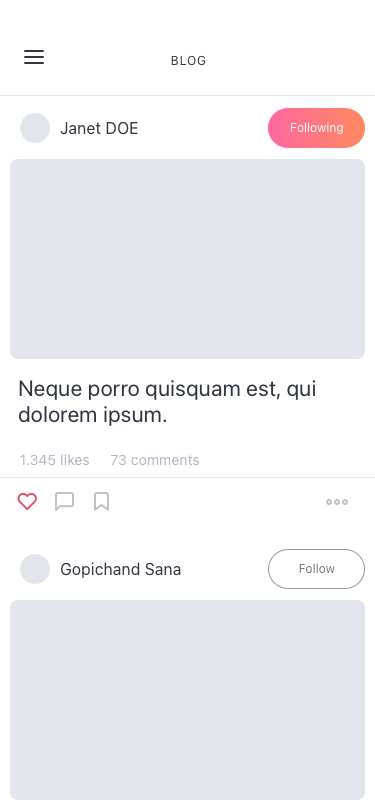
Text in this UI design:
Gopichand Sana
73 comments
1.345 likes
Neque porro quisquam est, qui dolorem ipsum.
Janet DOE
Blog
Song name
9:14